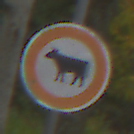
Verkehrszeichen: VerbotViehtrieb
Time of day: Midday
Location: Outdoor (Nature)
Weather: Overcast
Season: Autumn
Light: Natural